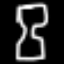
Label: hourglass